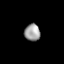
Tissue: lung
Cell type: Fibroblasts
Senescence score: 0.553
Nuclear area (px): 260
Mean DAPI intensity: 158.335